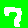
Digit: 7